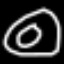
Label: donut